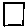
Label: square